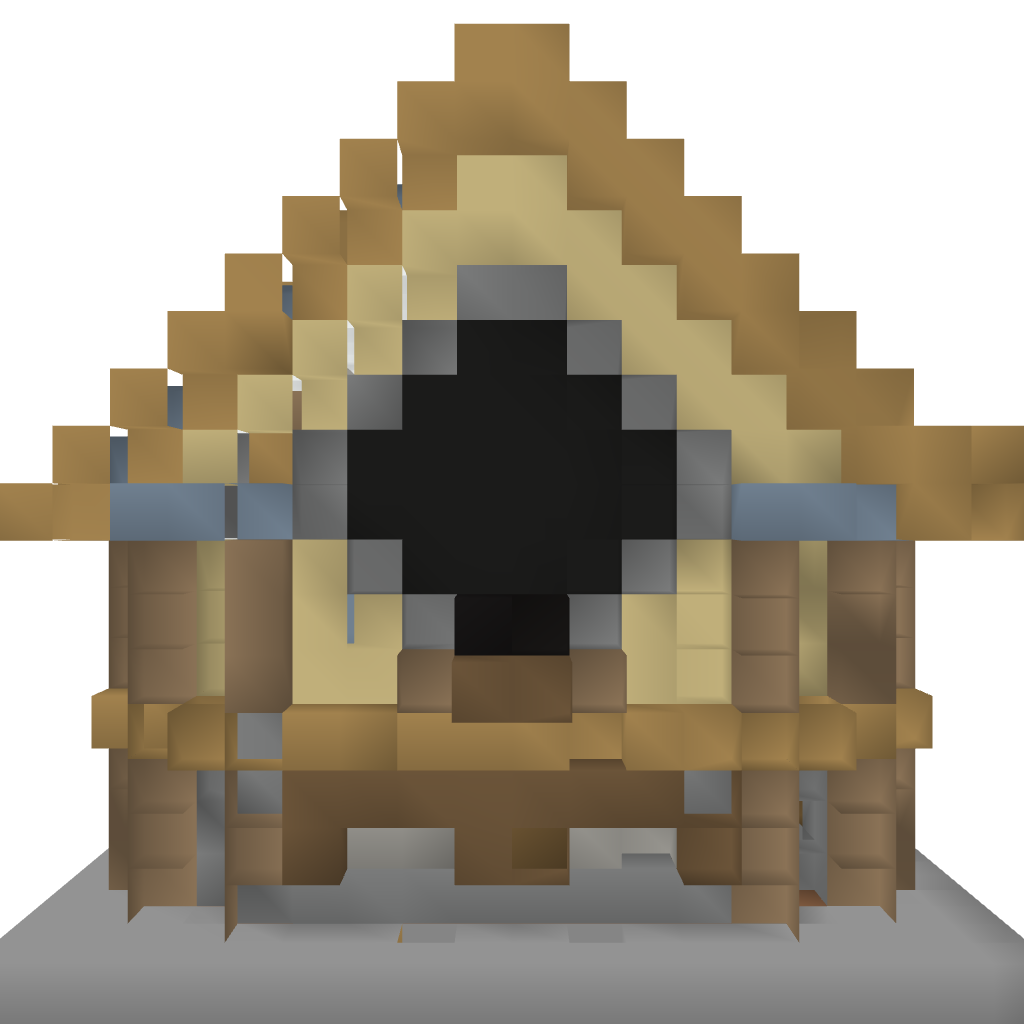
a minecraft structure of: House #3